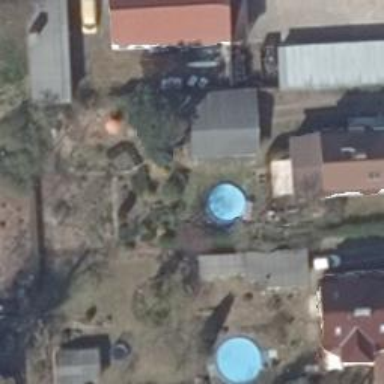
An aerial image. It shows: Swimming pool located in leisure land.